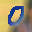
Label: 0